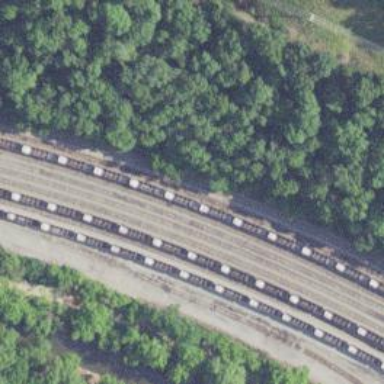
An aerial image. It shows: Railway siding with rails.